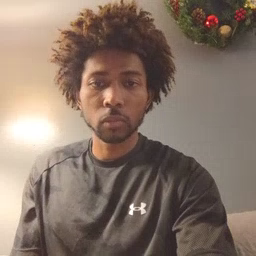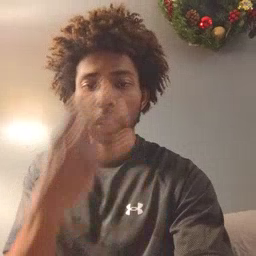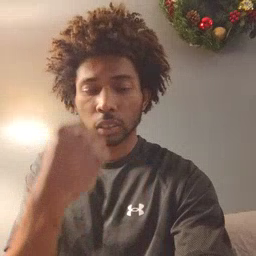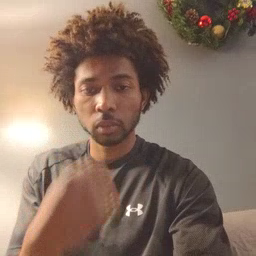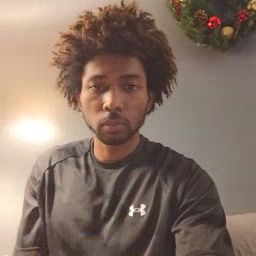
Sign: sleep